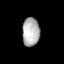
Tissue: lung
Cell type: Epithelial cells
Senescence score: 0.2124
Nuclear area (px): 484
Mean DAPI intensity: 176.764